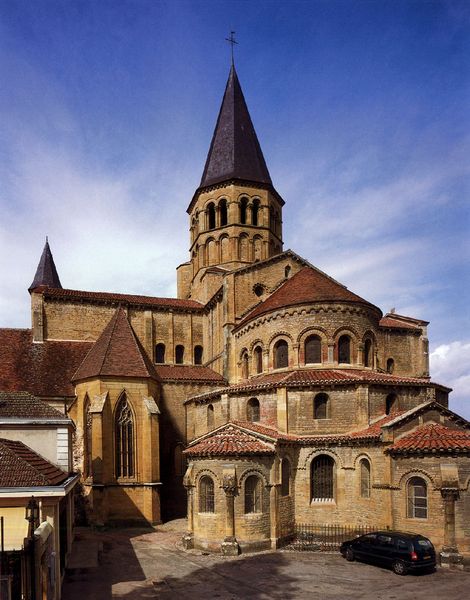
Titel: Paray-le-Monial in der Nähe von Cluny
Standort: (F Burgund (Bourgogne )) (EU - F - Burgund (Bourgogne ))
Schlagwörter: berg, blau, himmel, schatten, wolken, fenster, licht, stützen, dach, haus, zaun, beige, barock, spitze, stein, steine, kirche, sonne, gotik, rund, turm, bogen, dächer, mauer, ziegel, platz, auto, rundbogen, wetter, foto, bögen, kreuz, türme, dom, kathedrale, gemäuer, mauern, apsis, romanik, kapelle, parken